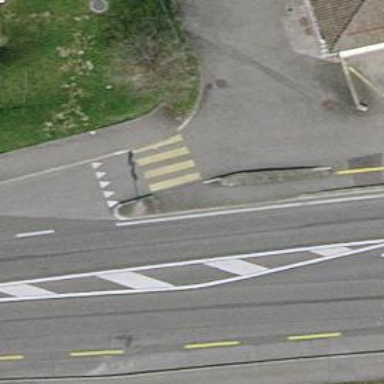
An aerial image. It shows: Kerb serving as barrier.